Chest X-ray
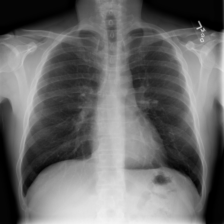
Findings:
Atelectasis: negative
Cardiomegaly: negative
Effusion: negative
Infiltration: negative
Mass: negative
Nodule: positive
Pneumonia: negative
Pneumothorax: negative
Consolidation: negative
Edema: negative
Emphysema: negative
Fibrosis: negative
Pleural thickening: positive
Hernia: negative